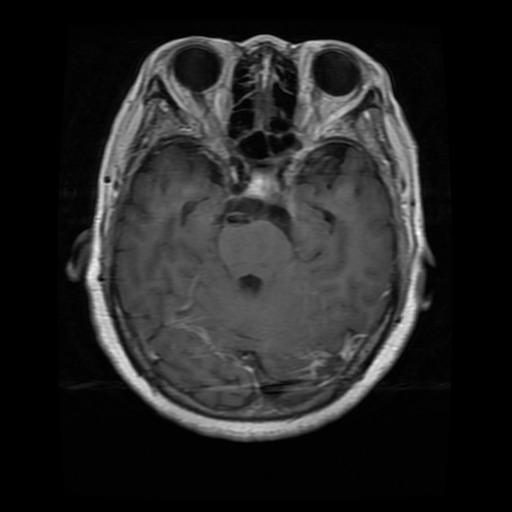
Label: pituitary